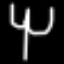
Label: fork